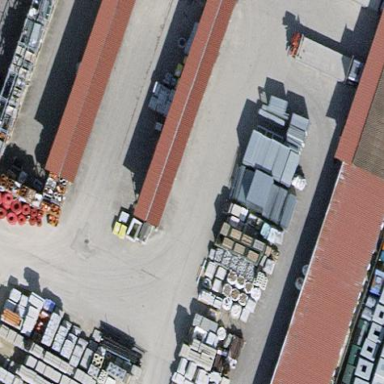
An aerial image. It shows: View of roof of building.